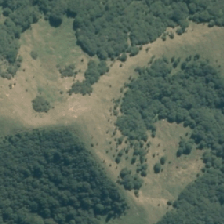
Land cover: manuka_kanuka